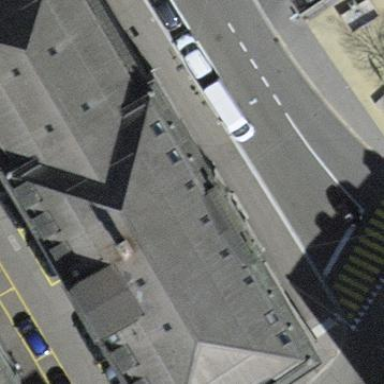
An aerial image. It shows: Office building.